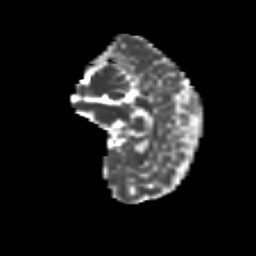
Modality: MD
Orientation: sagittal
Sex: male
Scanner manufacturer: siemens
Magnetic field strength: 3 T
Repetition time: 5 s
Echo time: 0.071 s